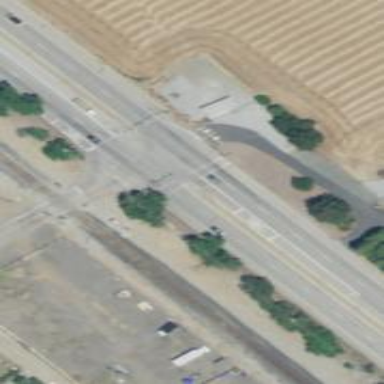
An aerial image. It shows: Marked road crossing.